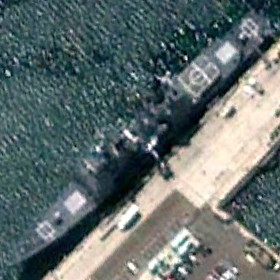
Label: cruiser